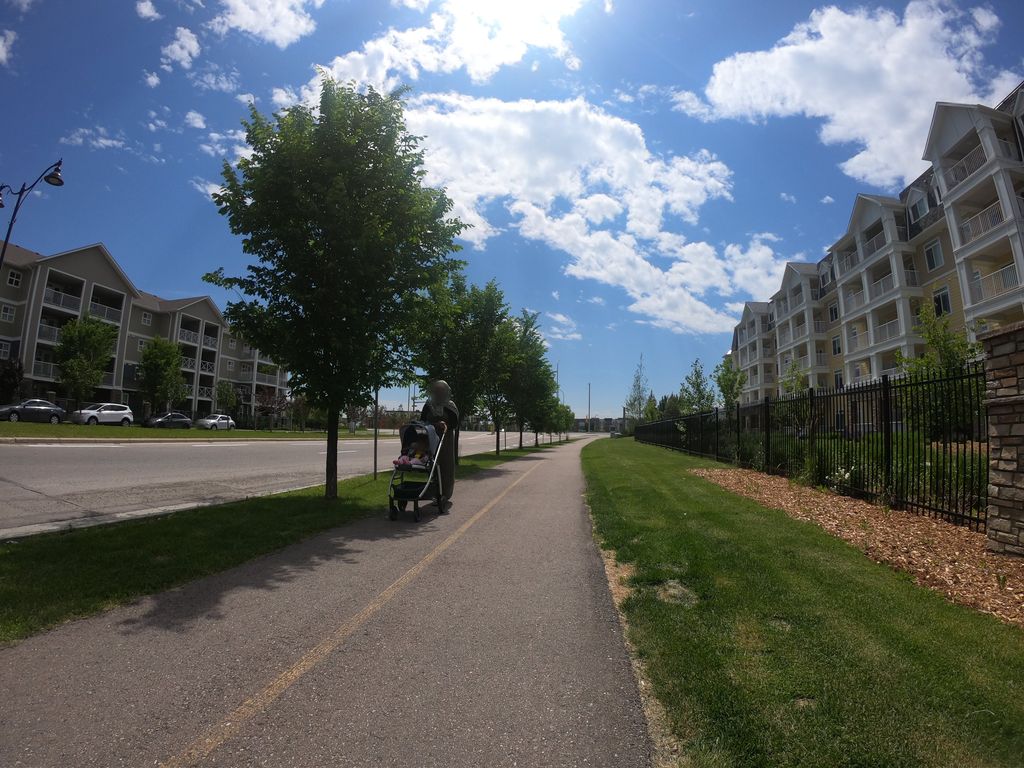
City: calgary